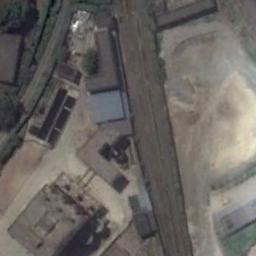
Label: railway